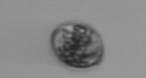
Label: Amoeba